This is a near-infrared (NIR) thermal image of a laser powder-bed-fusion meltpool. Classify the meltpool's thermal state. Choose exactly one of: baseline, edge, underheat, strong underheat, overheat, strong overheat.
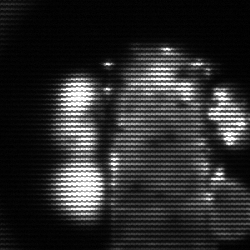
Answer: strong underheat